Field crop: maize
Growth stage: 1
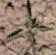
Species: atriplex